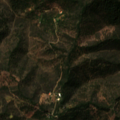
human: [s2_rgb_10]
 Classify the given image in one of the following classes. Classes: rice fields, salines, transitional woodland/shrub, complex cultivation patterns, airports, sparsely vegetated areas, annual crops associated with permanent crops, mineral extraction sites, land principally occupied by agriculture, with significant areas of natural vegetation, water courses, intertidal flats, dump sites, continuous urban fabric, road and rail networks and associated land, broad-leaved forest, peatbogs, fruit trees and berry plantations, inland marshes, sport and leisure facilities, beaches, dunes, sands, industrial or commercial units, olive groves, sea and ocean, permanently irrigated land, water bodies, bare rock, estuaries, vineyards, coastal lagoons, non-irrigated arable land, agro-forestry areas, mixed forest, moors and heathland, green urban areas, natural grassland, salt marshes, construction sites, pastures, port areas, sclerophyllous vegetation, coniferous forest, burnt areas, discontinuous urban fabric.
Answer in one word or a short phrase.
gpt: broad-leaved forest